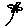
Label: flower